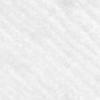
Label: no_change